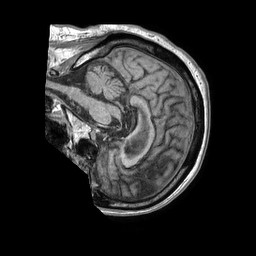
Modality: T1w
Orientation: sagittal
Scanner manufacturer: philips
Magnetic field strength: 1.5 T
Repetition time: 0.008539 s
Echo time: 0.003957 s